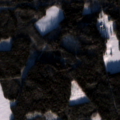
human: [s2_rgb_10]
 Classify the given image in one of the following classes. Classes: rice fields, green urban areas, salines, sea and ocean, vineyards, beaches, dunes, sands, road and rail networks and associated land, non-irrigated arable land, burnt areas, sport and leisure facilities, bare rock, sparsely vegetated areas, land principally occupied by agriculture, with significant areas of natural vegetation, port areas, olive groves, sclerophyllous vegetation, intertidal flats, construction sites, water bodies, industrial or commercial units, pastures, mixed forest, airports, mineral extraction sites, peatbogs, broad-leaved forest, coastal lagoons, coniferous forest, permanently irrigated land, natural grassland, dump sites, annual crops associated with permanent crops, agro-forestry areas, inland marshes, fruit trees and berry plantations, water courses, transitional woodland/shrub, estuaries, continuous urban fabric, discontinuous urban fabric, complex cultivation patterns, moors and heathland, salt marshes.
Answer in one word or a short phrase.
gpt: non-irrigated arable land, coniferous forest, mixed forest